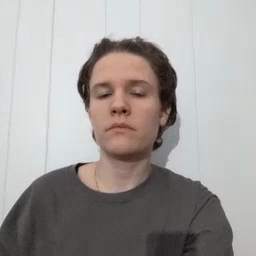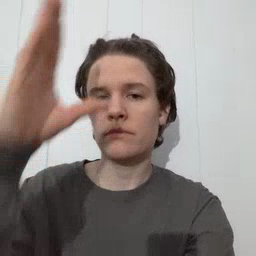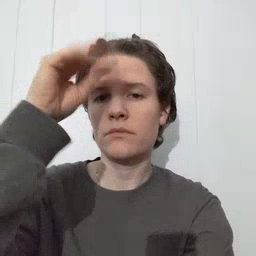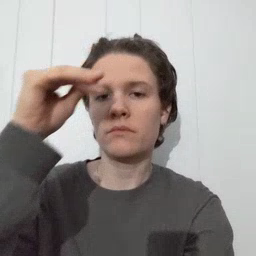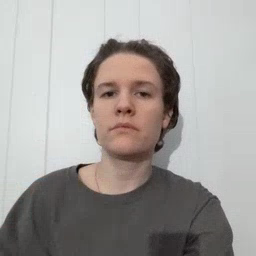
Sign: boy